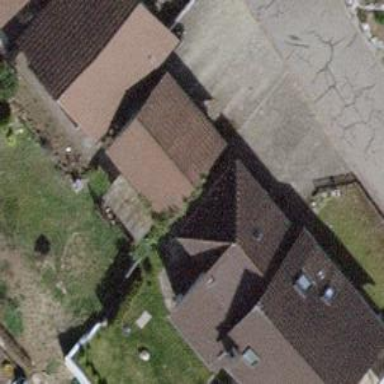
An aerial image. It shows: Building with tile roof.